Question: I am an Android Beginner. According to the lifecycle of an android application, when screen orientation is changed following methods are called:
'''
onPause()
onStop()
onDestroy()
OnCreate()
onStart()
onResume()
'''
But I have now added 'onConfigChanged' in my XML file. When activity starts, 'onCreate', 'onStart' and 'onResume' are called. But when my screen orientation changes, only 'onConfigurationChanged' method is called, the above mentioned methods are not called as shown below:

Any reason for this?
Thanks in advance.
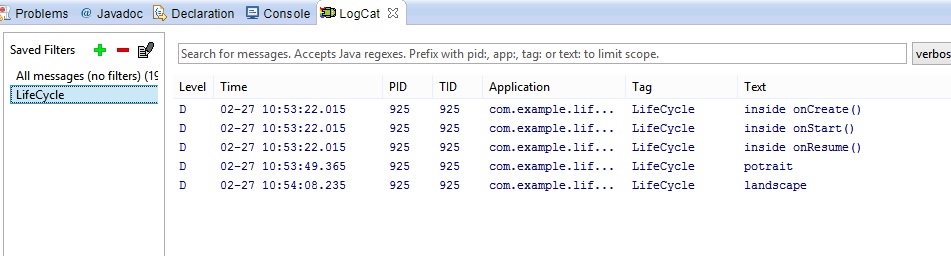
Answer: Normally when an orientation , language , ... change happen the activity get destroyed and restarted and start the lifecycle from the begining unless you override the onConfigurationChanged function.
More details from Android documentation:
> Configuration ChangesIf the configuration of the device (as defined by the
Resources.Configuration class) changes, then anything displaying a
user interface will need to update to match that configuration.
Because Activity is the primary mechanism for interacting with the
user, it includes special support for handling configuration changes.Unless you specify otherwise, a configuration change (such as a change
in screen orientation, language, input devices, etc) will cause your
current activity to be destroyed, going through the normal activity
lifecycle process of onPause(), onStop(), and onDestroy() as
appropriate. If the activity had been in the foreground or visible to
the user, once onDestroy() is called in that instance then a new
instance of the activity will be created, with whatever
savedInstanceState the previous instance had generated from
onSaveInstanceState(Bundle).This is done because any application resource, including layout files,
can change based on any configuration value. Thus the only safe way to
handle a configuration change is to re-retrieve all resources,
including layouts, drawables, and strings. Because activities must
already know how to save their state and re-create themselves from
that state, this is a convenient way to have an activity restart
itself with a new configuration.In some special cases, you may want to bypass restarting of your
activity based on one or more types of configuration changes. This is
done with the android:configChanges attribute in its manifest. For any
types of configuration changes you say that you handle there, you will
receive a call to your current activity's
onConfigurationChanged(Configuration) method instead of being
restarted. If a configuration change involves any that you do not
handle, however, the activity will still be restarted and
onConfigurationChanged(Configuration) will not be called.